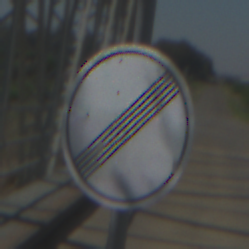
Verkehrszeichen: EndeSaemtlicherBegrenzungen
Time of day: MorningAfternoon
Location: Outdoor (Special)
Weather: Clear
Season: NotSpecified
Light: Natural